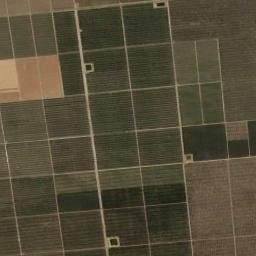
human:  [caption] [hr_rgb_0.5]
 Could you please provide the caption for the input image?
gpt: There are some light green and bare rectangular farmland .

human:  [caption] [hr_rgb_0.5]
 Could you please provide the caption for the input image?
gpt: There are numerous neat rows of rectangular farmlands .

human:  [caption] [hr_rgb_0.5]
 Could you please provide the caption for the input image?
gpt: Some rectangular farmlands of different colors are neatly arranged on the ground .

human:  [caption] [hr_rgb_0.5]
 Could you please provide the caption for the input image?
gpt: Many neatly arranged dark green, light green, Khaki and brown mixed-sized rectangular farm fields .

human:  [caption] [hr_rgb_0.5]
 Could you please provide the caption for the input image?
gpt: There are many brown rectangular farmlands and some yellow ones .